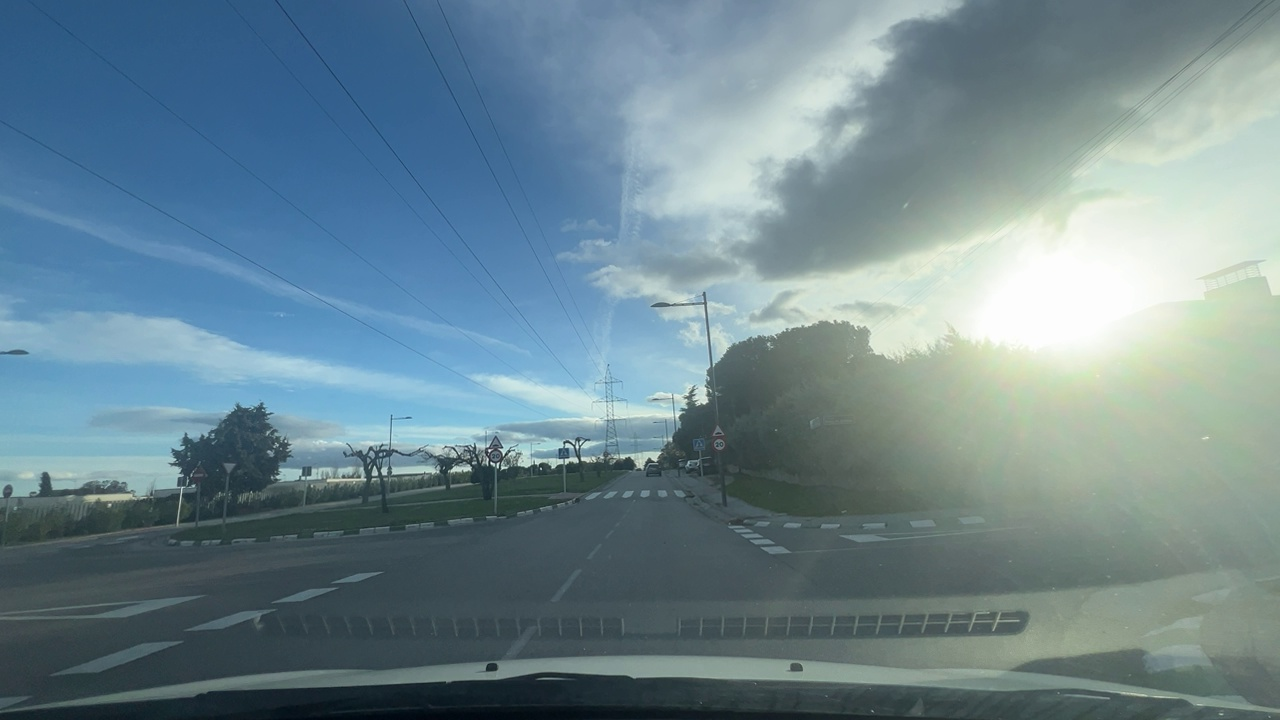
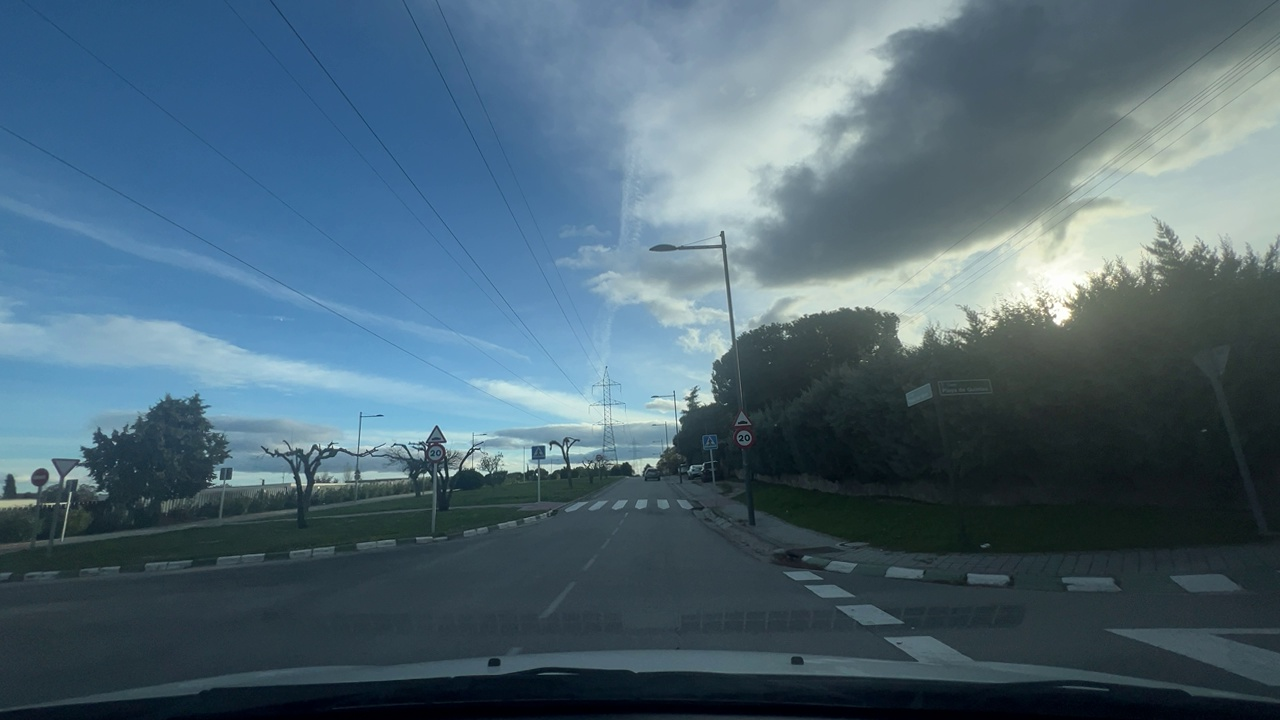
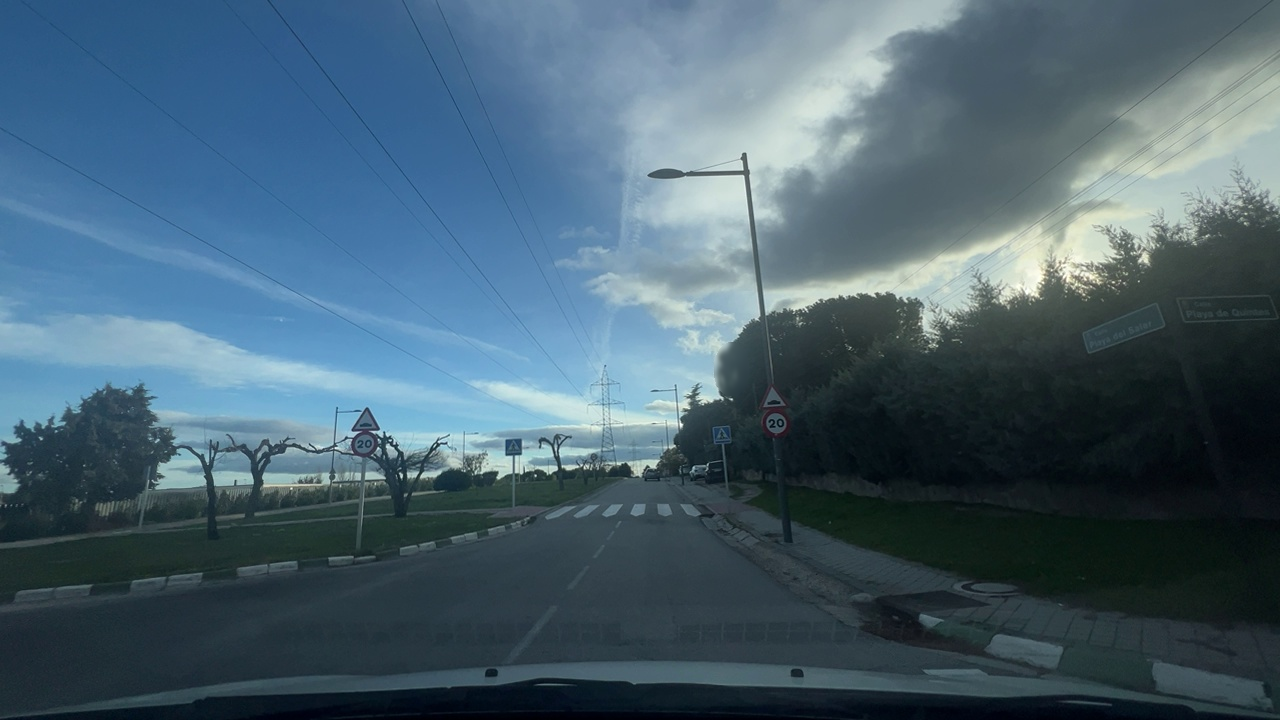
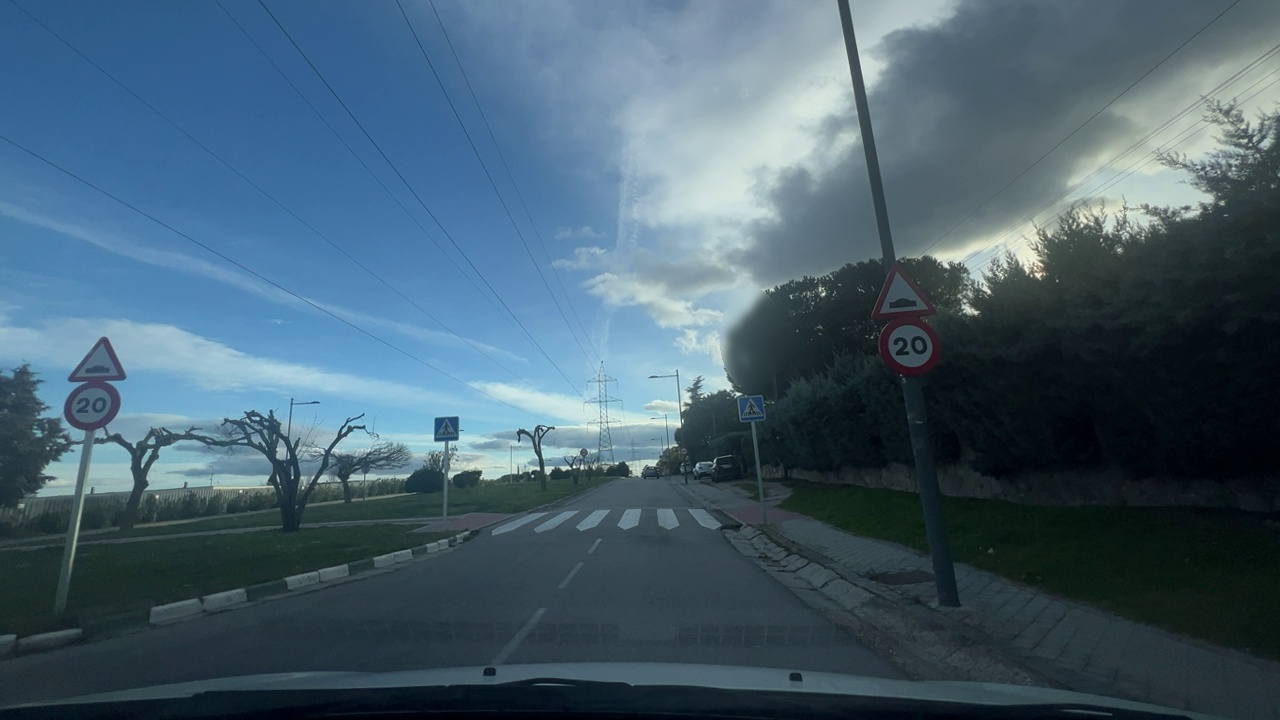
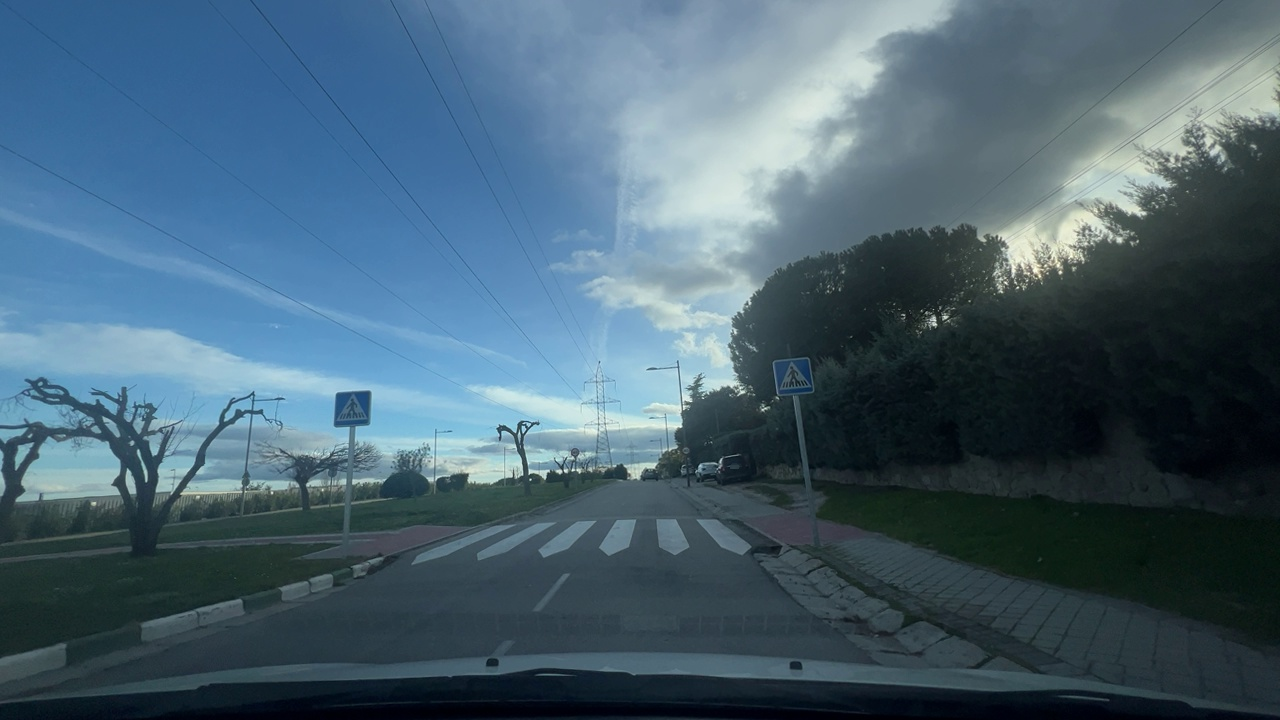
Situation: Speed limit adaptation
Question: Are multiple speed limit signs with different values visible?
Answer: No
Reasoning: Two speed limit signs displaying the same values appear sequentially.

Situation: Speed limit adaptation
Question: Is there a speed limit sign regulating the ego lane?
Answer: Yes
Reasoning: A speed limit sign is positioned on the roadside facing the ego direction of travel.

Situation: Speed limit adaptation
Question: What speed value is displayed on the visible speed limit sign?
Answer: 20
Reasoning: The visible speed limit sign displays 20 km/h

Situation: Speed limit adaptation
Question: Is the ego vehicle traveling on a highway?
Answer: No
Reasoning: Parks and speed bumps indicate an urban style environment

Situation: Speed limit adaptation
Question: Is the ego vehicle entering or exiting a highway?
Answer: No
Reasoning: The ego vehicle is not travelling in a highway

Situation: Speed limit adaptation
Question: Are speed bumps, crosswalks, or construction-related obstacles present in the ego lane?
Answer: Yes
Reasoning: A marked pedestrian crosswalk and speed bump is visible directly ahead in the ego lane.